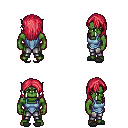
a pixel art fantasy rpg character, male body template, orc, green skin, blue vest, metal pants, ruby red long hairstyle, gray slippers, four views (front, back, left, right), 2x2 character sprite sheet, small pixel art, hard edges, no anti-aliasing